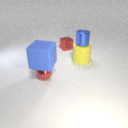
small red metal cube to the left of large yellow rubber cylinder